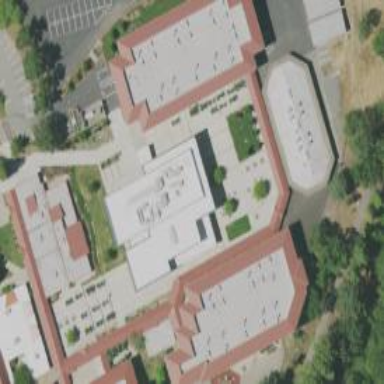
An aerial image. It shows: School building that serves as the Student Center & Library.